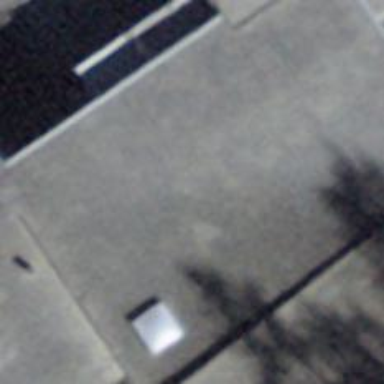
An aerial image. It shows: Car wash facility.